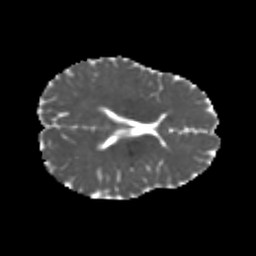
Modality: MD
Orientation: axial
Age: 25
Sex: female
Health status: healthy
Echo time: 0.074 s